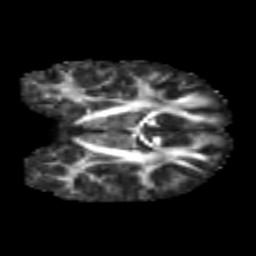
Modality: FA
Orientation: coronal
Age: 6
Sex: male
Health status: healthy